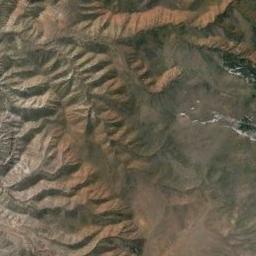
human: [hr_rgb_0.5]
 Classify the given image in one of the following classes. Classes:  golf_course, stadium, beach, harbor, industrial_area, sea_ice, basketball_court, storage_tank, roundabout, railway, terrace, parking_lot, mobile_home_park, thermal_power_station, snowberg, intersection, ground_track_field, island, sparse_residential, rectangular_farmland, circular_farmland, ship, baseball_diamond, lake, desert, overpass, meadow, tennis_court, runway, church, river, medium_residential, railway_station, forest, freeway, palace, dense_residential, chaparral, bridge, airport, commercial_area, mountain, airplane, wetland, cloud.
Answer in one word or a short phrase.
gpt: mountain